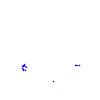
Particle: proton